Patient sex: M
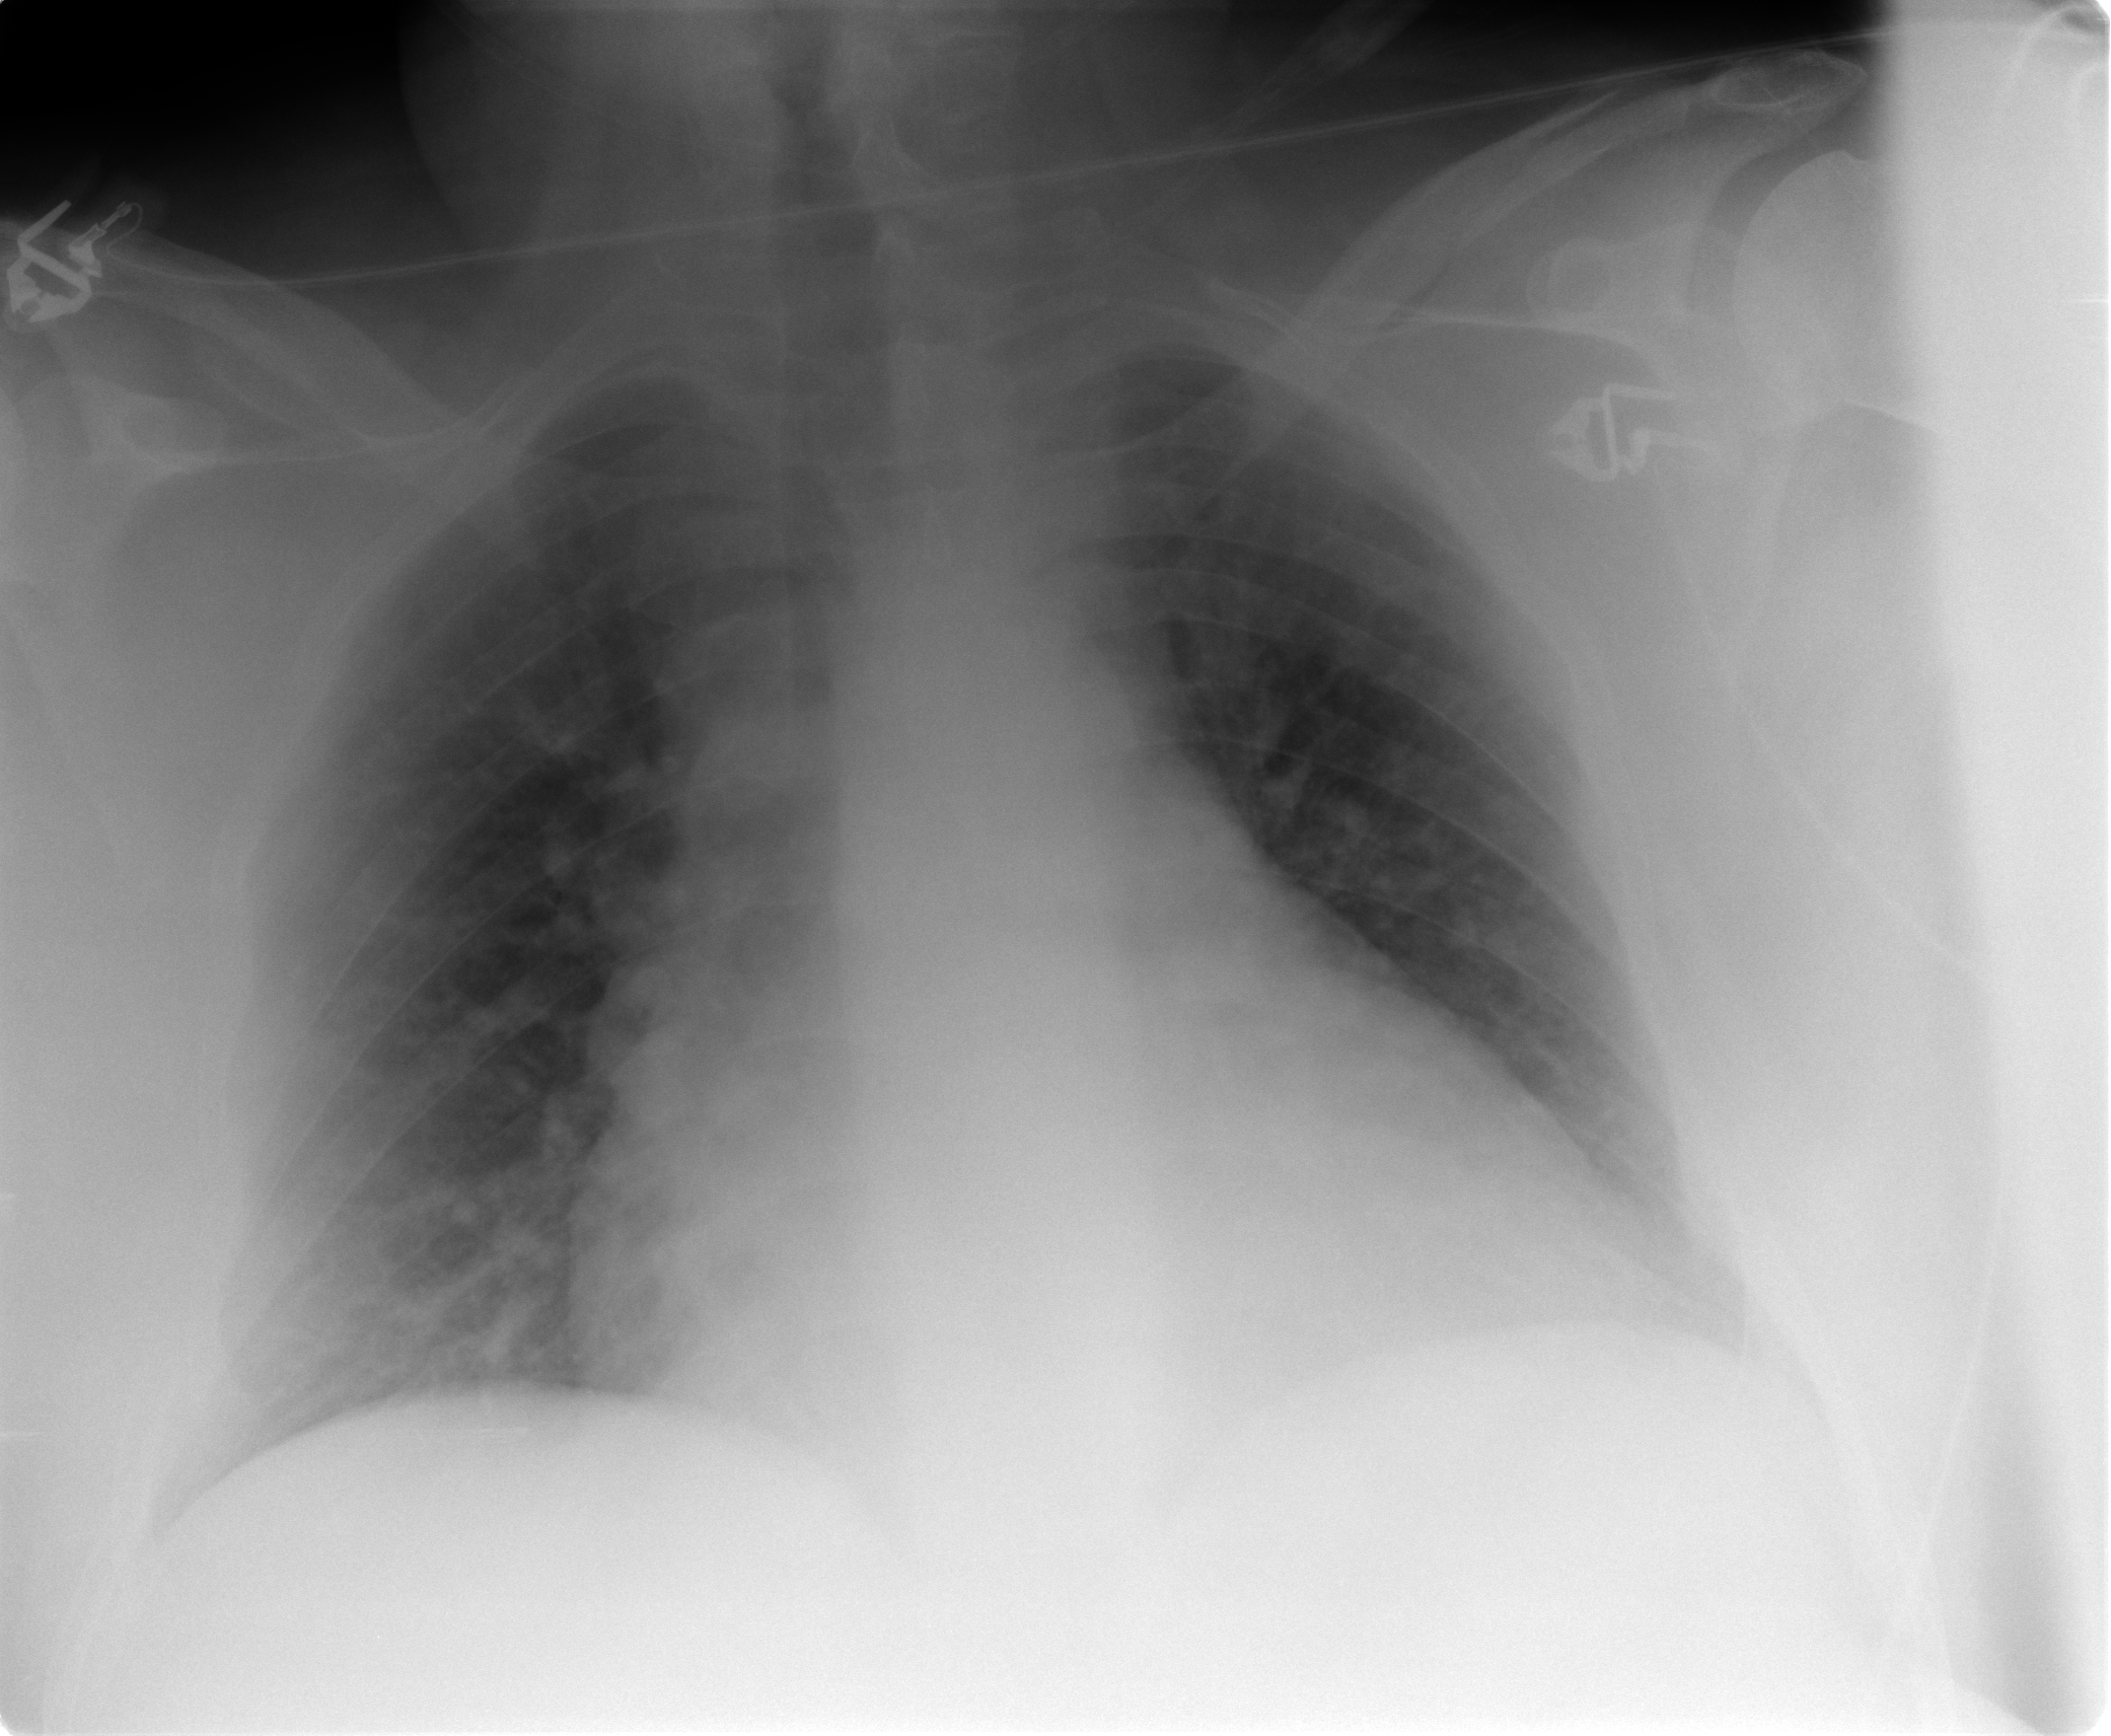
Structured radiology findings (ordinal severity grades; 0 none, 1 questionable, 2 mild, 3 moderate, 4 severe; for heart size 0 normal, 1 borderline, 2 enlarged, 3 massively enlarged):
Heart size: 2
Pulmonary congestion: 2
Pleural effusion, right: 0
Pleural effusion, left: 0
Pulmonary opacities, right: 1
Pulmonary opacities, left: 1
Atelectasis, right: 0
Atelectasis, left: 0